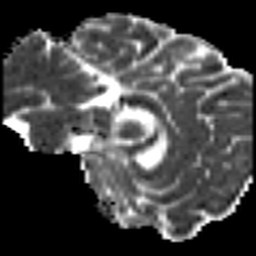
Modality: MD
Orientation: sagittal
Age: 41
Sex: female
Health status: ill
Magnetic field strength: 3 T
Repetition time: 8.4 s
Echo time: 0.0926 s